Question:
As you see, I'm trying to put two '<p>' in one line. What am I doing wrong?
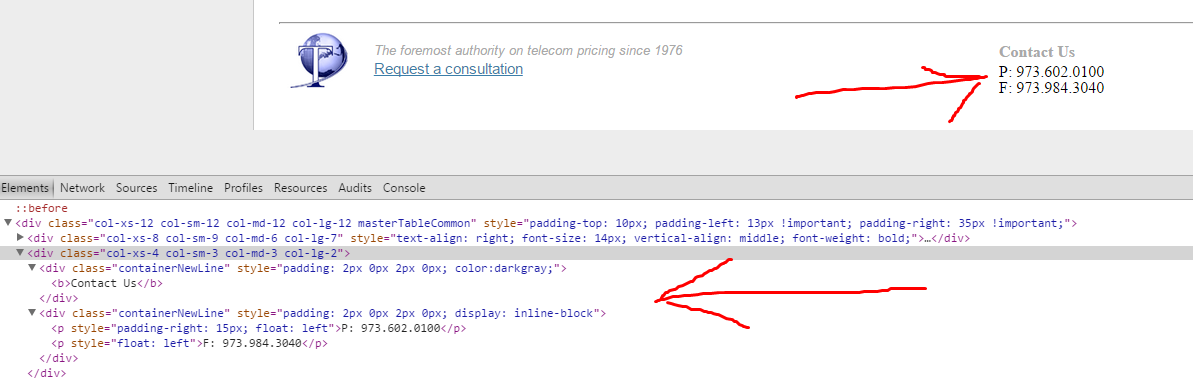
Answer: You look for the width of the div you putting the two P's if the width of the div is less than the width of the two text then the second P will automatically move to next line if div size large then you apply float property of css on div with position relative